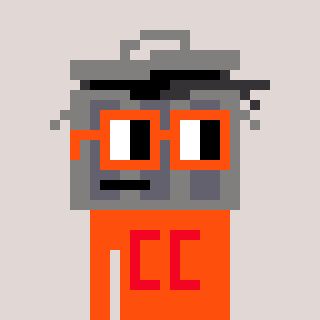
a pixel art character with square orange glasses, a trashcan-shaped head and a orange-colored body on a warm background